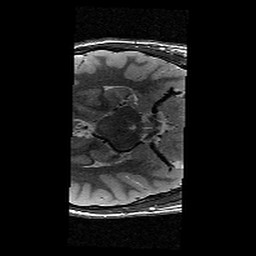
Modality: T2w
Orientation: axial
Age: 11
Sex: male
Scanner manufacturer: siemens
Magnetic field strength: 3 T
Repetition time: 9.23 s
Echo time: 0.067 s